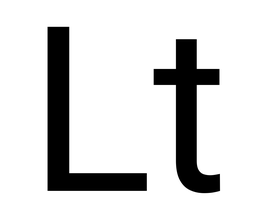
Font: Roboto_Regular